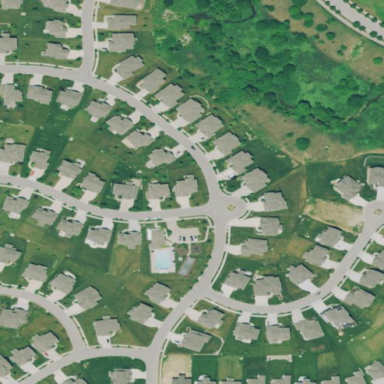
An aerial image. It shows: Single-family residential area.